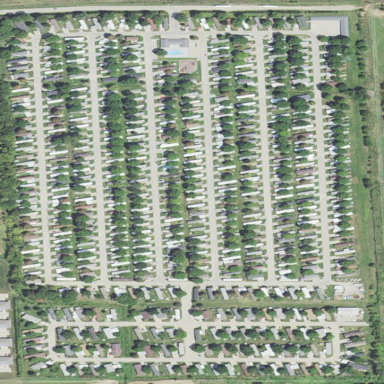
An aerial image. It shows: Residential neighbourhood with trailer park.